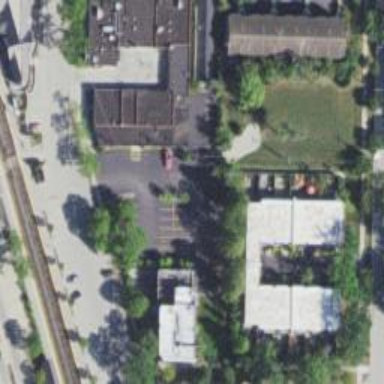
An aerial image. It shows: Parking space.